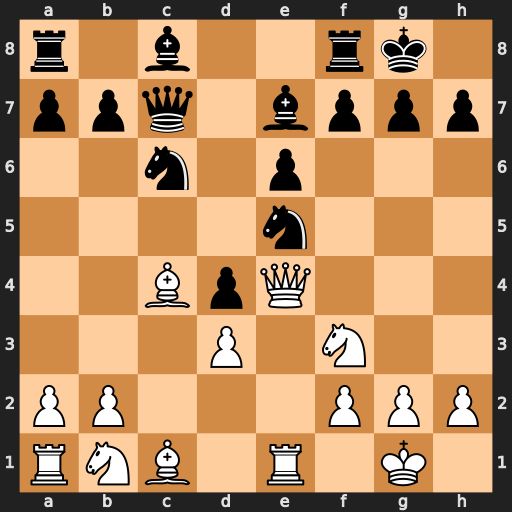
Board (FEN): r1b2rk1/ppq1bppp/2n1p3/4n3/2BpQ3/3P1N2/PP3PPP/RNB1R1K1
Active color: w
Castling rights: -
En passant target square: -
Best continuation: Nxe5 Qxe5 Qxe5 Nxe5 Rxe5